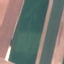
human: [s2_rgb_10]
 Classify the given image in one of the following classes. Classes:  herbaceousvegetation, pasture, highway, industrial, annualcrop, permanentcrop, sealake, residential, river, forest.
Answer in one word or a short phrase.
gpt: AnnualCrop